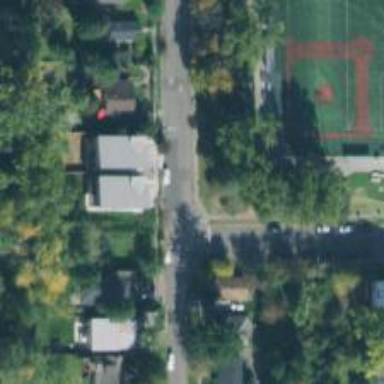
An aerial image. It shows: Residential road with separate sidewalk.